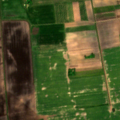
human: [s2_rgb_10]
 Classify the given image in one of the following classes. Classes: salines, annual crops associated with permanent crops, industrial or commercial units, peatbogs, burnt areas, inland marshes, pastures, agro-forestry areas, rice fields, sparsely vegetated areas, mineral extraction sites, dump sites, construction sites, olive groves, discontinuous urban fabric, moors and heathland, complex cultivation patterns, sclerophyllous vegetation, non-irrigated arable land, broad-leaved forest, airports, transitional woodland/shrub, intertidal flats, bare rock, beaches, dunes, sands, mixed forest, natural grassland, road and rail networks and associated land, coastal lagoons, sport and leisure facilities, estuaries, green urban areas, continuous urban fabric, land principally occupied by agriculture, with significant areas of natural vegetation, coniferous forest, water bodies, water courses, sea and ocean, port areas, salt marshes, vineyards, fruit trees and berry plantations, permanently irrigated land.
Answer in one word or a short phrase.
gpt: discontinuous urban fabric, non-irrigated arable land